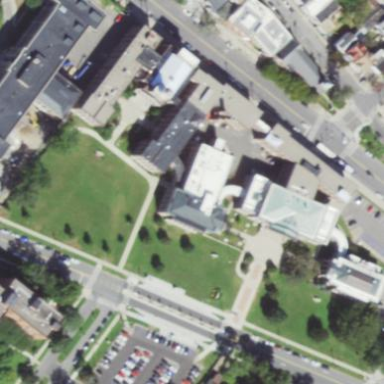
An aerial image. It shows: University.